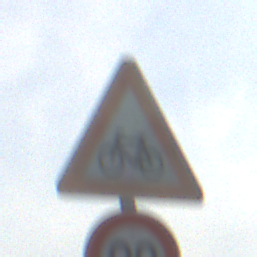
Verkehrszeichen: RadverkehrRechts
Zusatzzeichen unten: Geschwindigkeit90
Umgebung: Outdoor, Nature
Tageszeit: MorningAfternoon
Wetter: PartlyCloudy
Licht: Natural
Jahreszeit: NotSpecified
Kontrast: HighContrast